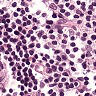
Metastatic tissue present: no